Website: apple
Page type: cross-sells
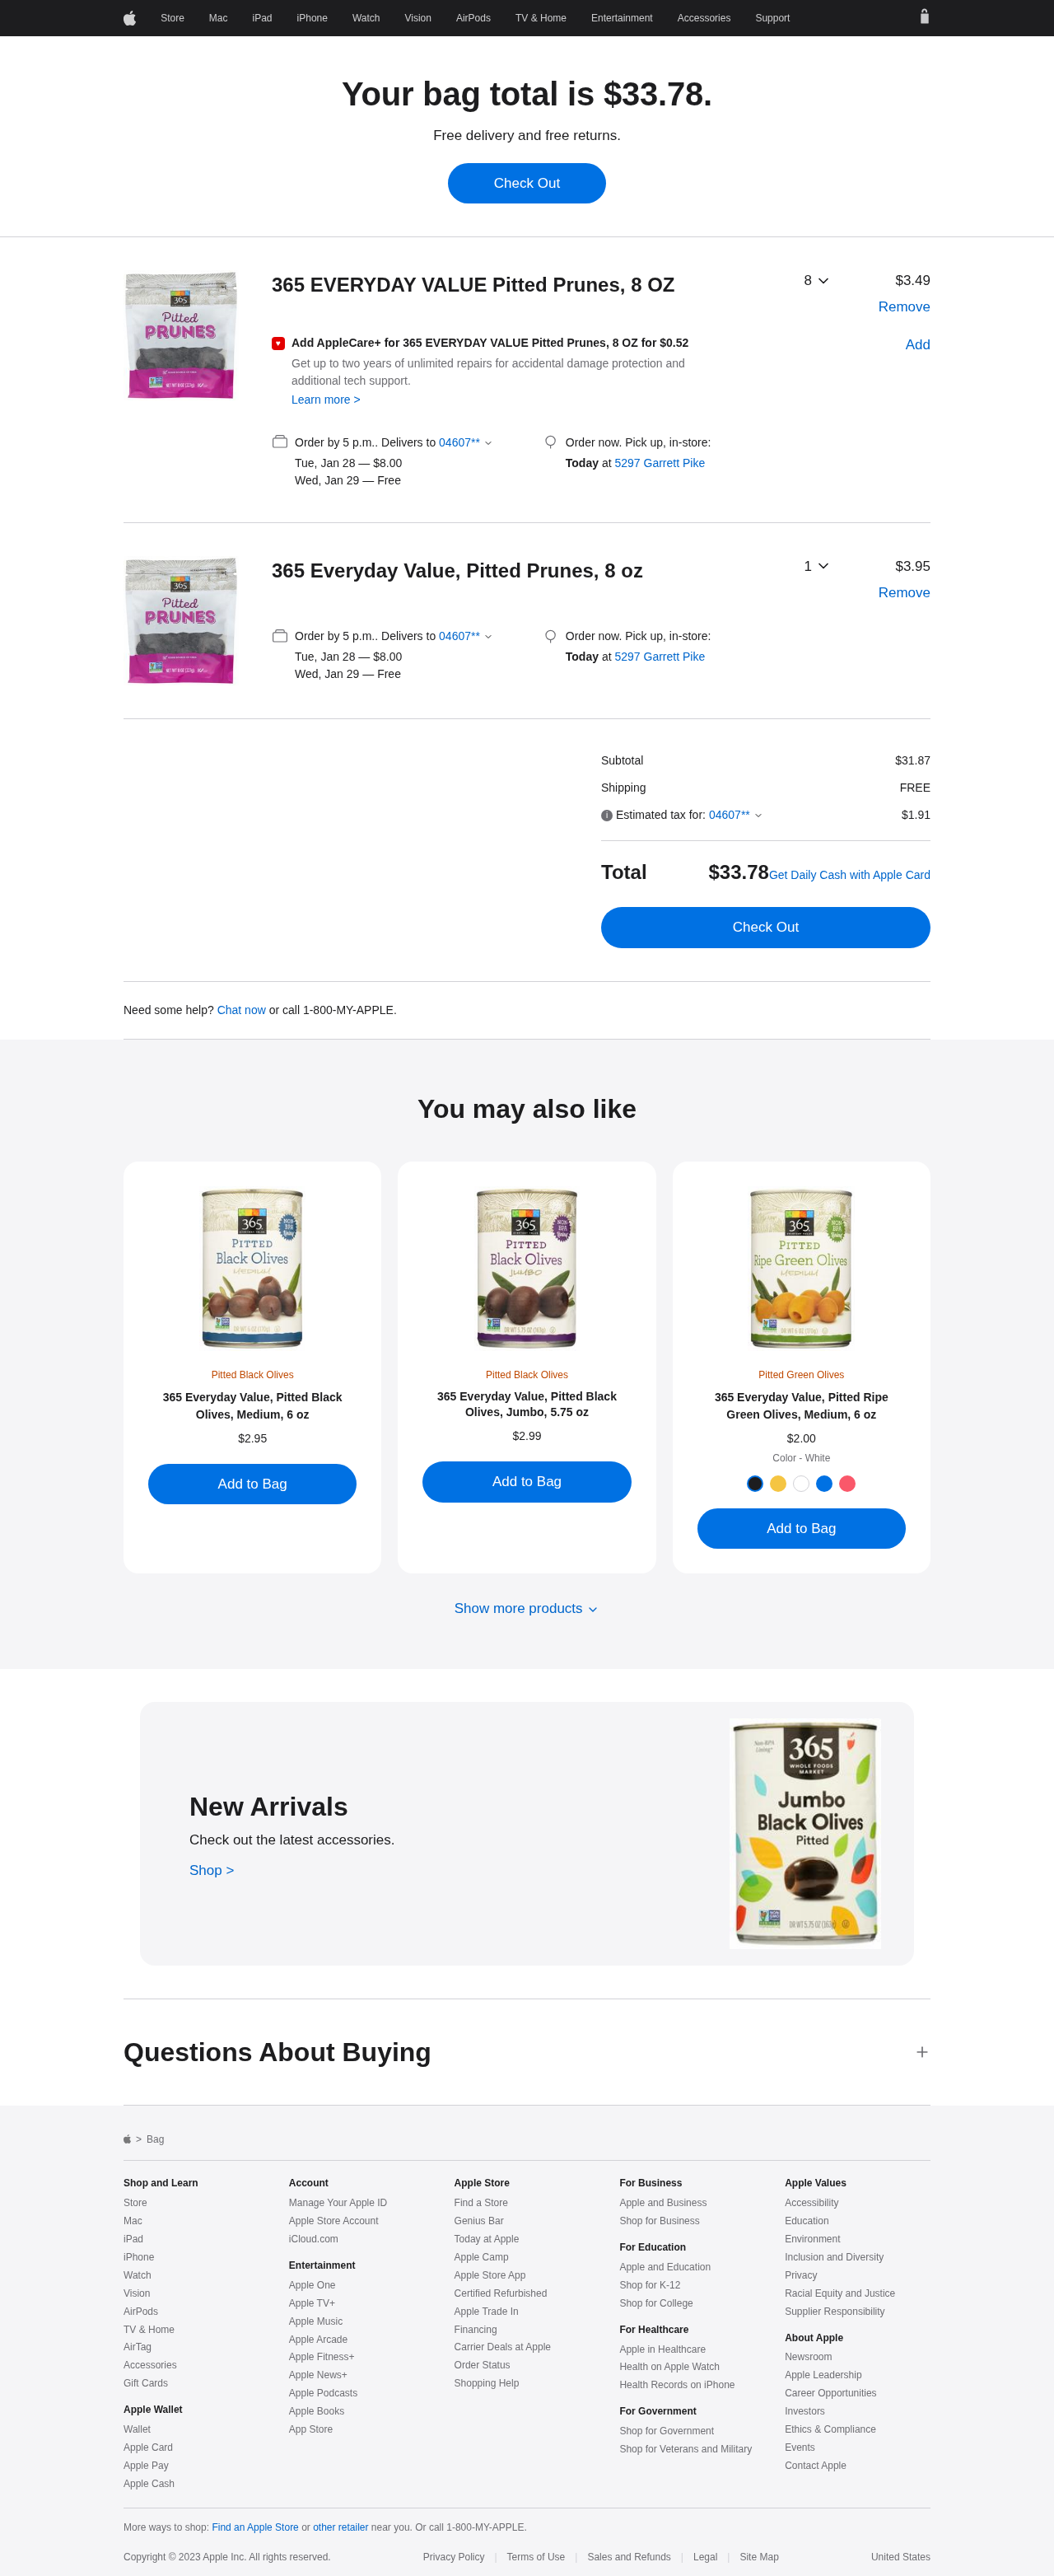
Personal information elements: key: PII_LOCATION1_STREET
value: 5297 Garrett Pike
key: PII_POSTCODE
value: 04607
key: PII_POSTCODE_FULL
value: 04607
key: PII_POSTCODE_NUMERIC
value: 4607
Product elements: key: PRODUCT1_NAME
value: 365 EVERYDAY VALUE Pitted Prunes, 8 OZ
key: PRODUCT1_PRICE
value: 3.49
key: PRODUCT1_QUANTITY
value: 8
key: PRODUCT2_NAME
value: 365 Everyday Value, Pitted Prunes, 8 oz
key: PRODUCT2_PRICE
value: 3.95
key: PRODUCT2_QUANTITY
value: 1
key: PRODUCT3_ITEM_CATEGORY
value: Pitted Black Olives
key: PRODUCT3_NAME
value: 365 Everyday Value, Pitted Black Olives, Medium, 6 oz
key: PRODUCT3_PRICE
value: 2.95
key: PRODUCT4_ITEM_CATEGORY
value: Pitted Black Olives
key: PRODUCT4_NAME
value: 365 Everyday Value, Pitted Black Olives, Jumbo, 5.75 oz
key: PRODUCT4_PRICE
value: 2.99
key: PRODUCT5_ITEM_CATEGORY
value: Pitted Green Olives
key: PRODUCT5_NAME
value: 365 Everyday Value, Pitted Ripe Green Olives, Medium, 6 oz
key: PRODUCT5_PRICE
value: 2
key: PRODUCT1_NAME2
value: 365 EVERYDAY VALUE Pitted Prunes, 8 OZ
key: PRODUCT1_APPLECARE_PRICE
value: $0.52
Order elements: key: ORDER_TOTAL
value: $33.78
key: ORDER_DELIVERY_DATE
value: Tue, Jan 28
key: ORDER_DELIVERY_DATE2
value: Wed, Jan 29
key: ORDER_DELIVERY_DATE3
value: Tue, Jan 28
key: ORDER_DELIVERY_DATE4
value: Wed, Jan 29
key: ORDER_SUBTOTAL
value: $31.87
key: ORDER_SHIPPING_COST
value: FREE
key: ORDER_TAX
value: $1.91
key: ORDER_TOTAL2
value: $33.78